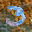
Label: 3